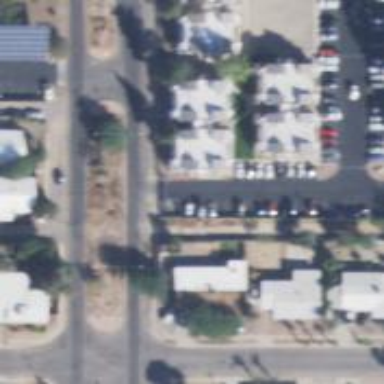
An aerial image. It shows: Alleyway designated as service road.